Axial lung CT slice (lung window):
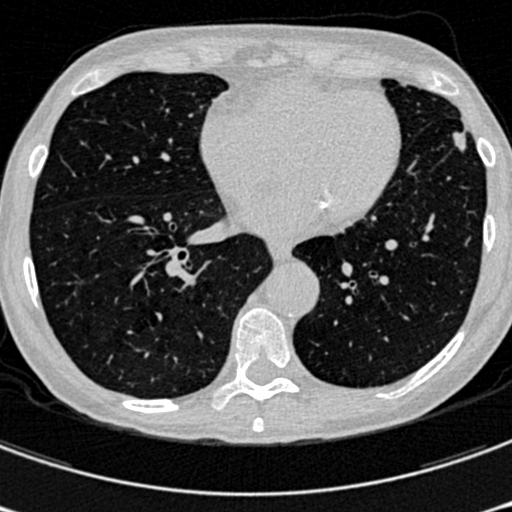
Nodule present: no